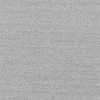
Atmospheric dust classification: dusty